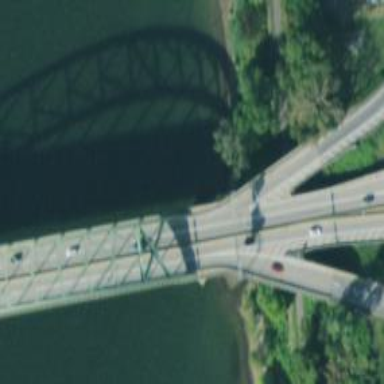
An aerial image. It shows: Suspension bridge crossing motorway.